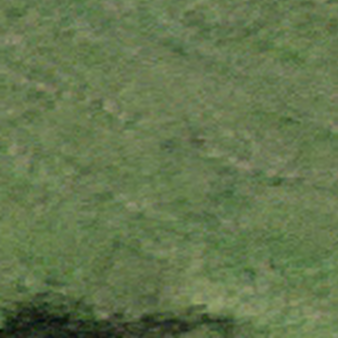
Label: other